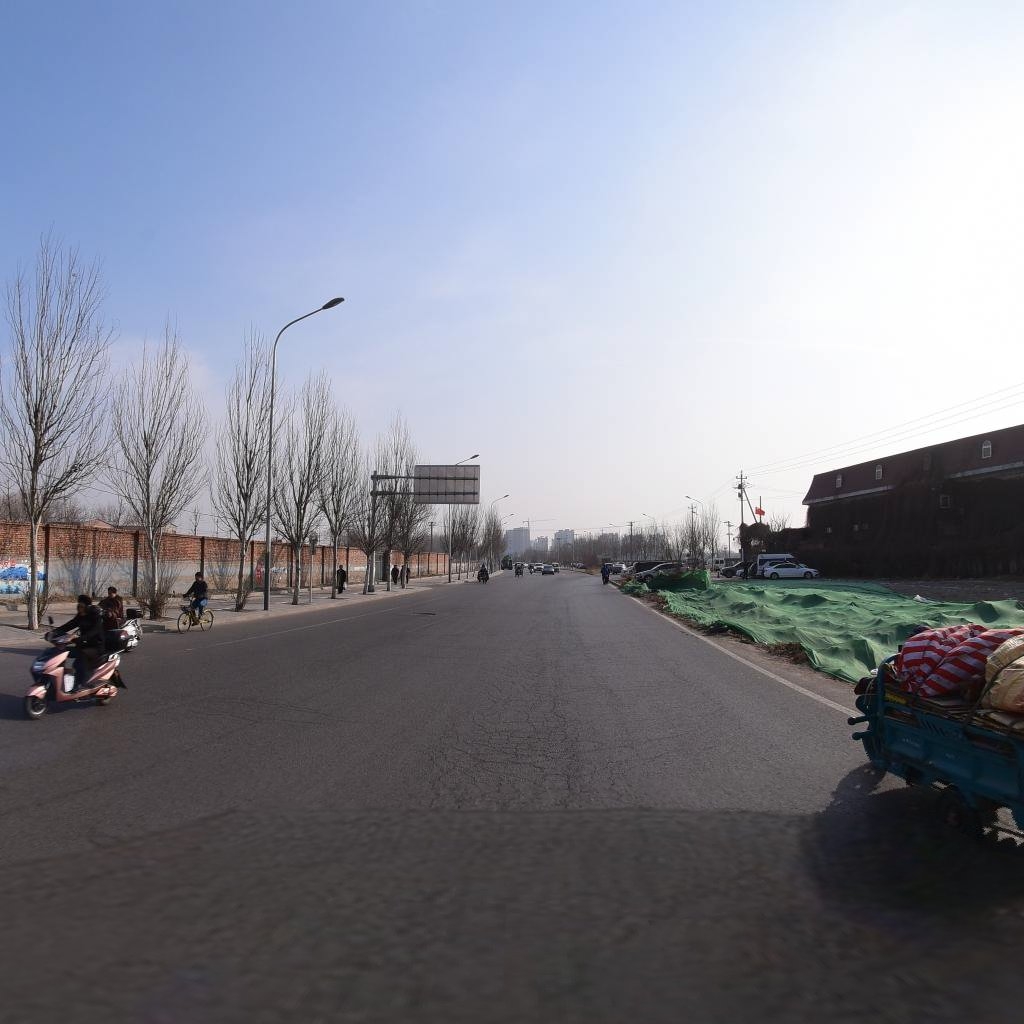
Region: Chaoyang
Road damage annotations: alligator crack, manhole cover